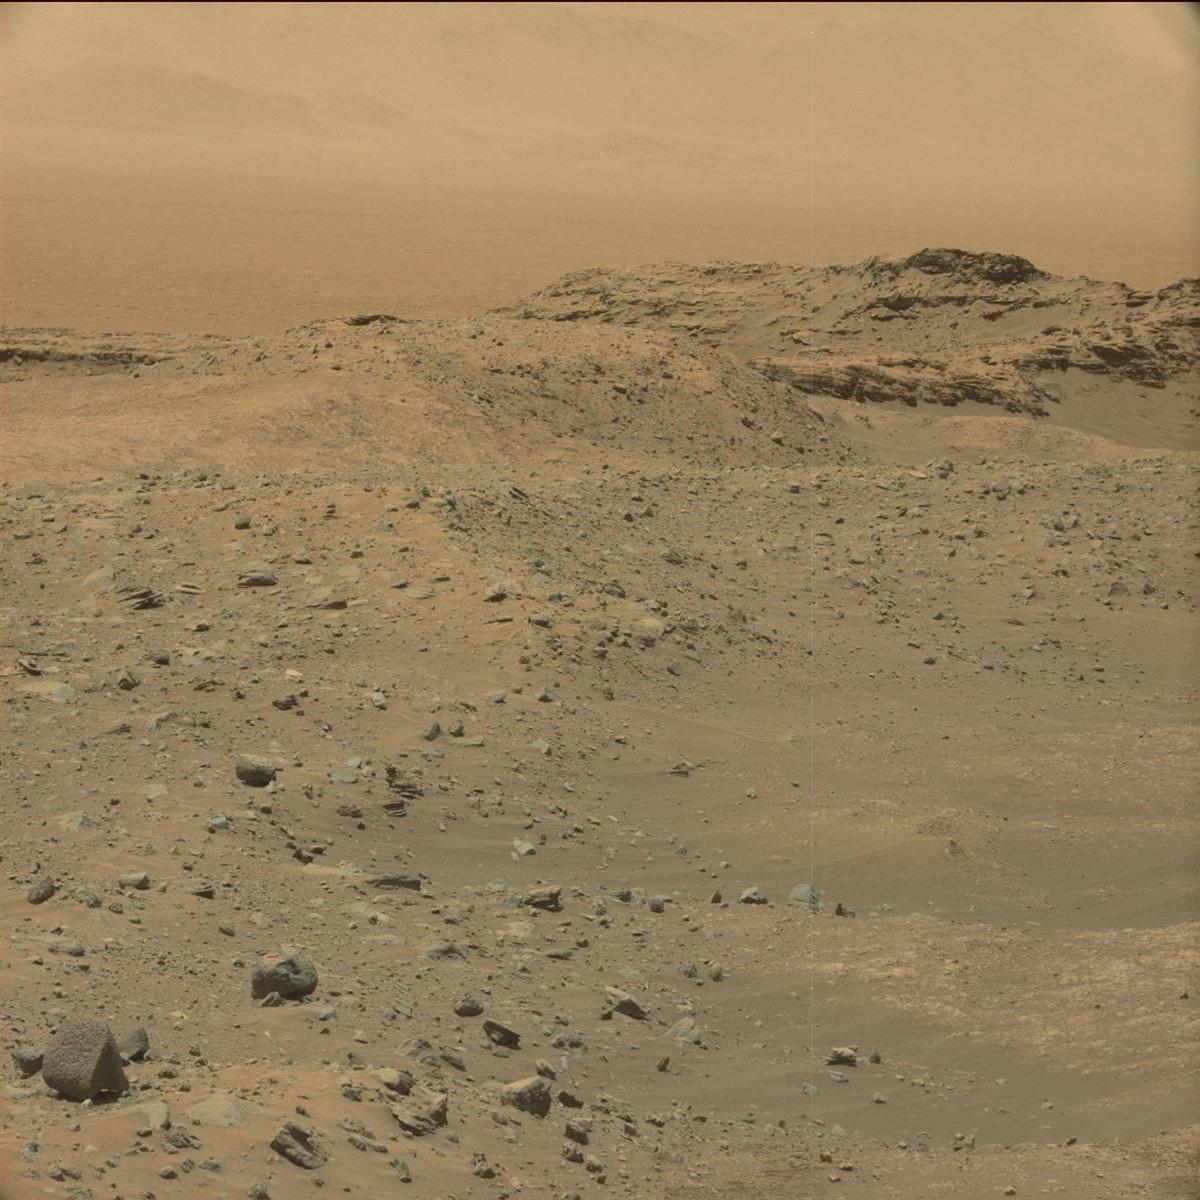
Terrain classes present: Bedrock, Ridge, Rock, Sand / Soil